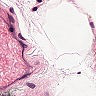
Metastatic tissue present: no